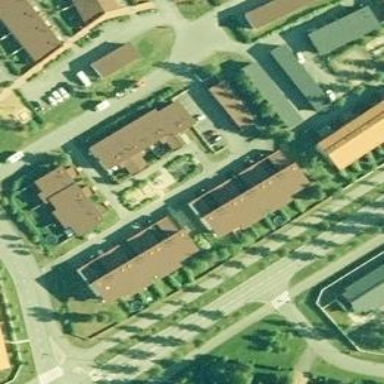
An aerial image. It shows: Terrace building.